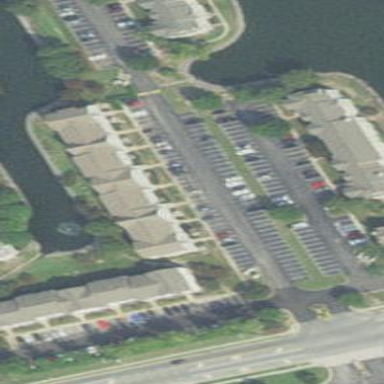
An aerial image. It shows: View of apartment building.